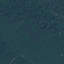
Land use / land cover: Forest